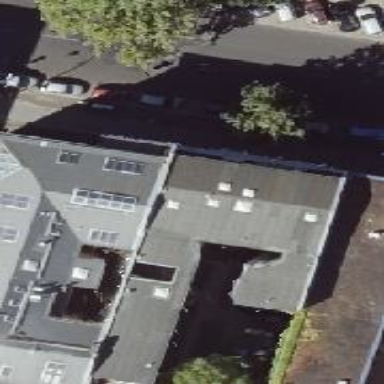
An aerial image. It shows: Residential building with distinctive double saltbox roof shape.